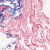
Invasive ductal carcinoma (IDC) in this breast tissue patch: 0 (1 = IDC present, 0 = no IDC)